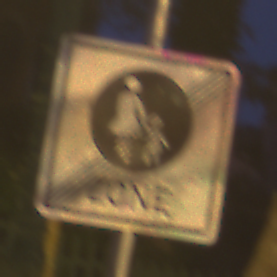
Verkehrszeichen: EndeFussgaengerzone
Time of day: Night
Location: Outdoor (Urban)
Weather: Clear
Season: NotSpecified
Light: Artificial